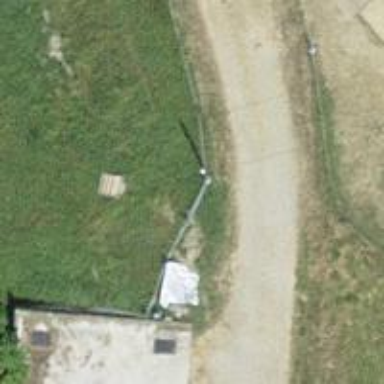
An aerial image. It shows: Power pole.